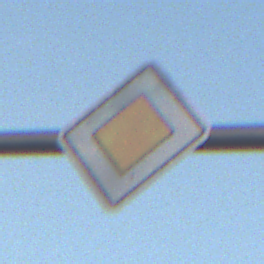
Verkehrszeichen: Vorfahrtsstrasse
Umgebung: Outdoor, Nature
Tageszeit: SunriseSunset
Wetter: Clear
Licht: Natural
Jahreszeit: NotSpecified
Kontrast: LowContrast